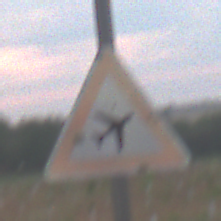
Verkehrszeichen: FlugbetriebLinks
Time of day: SunriseSunset
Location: Outdoor (Nature)
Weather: PartlyCloudy
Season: NotSpecified
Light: Natural